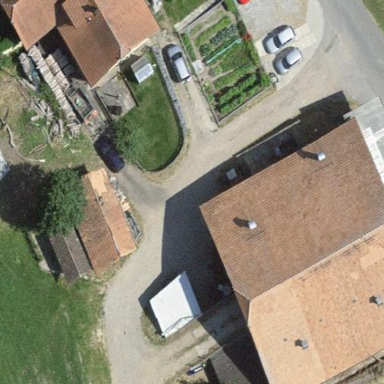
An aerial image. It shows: Farmyard area.